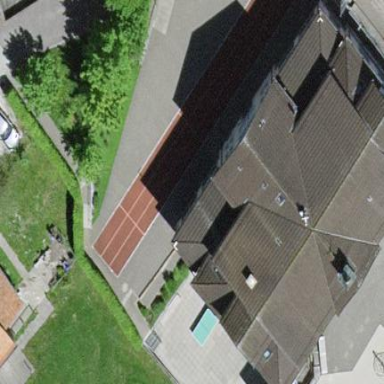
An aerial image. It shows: School building with school amenities.